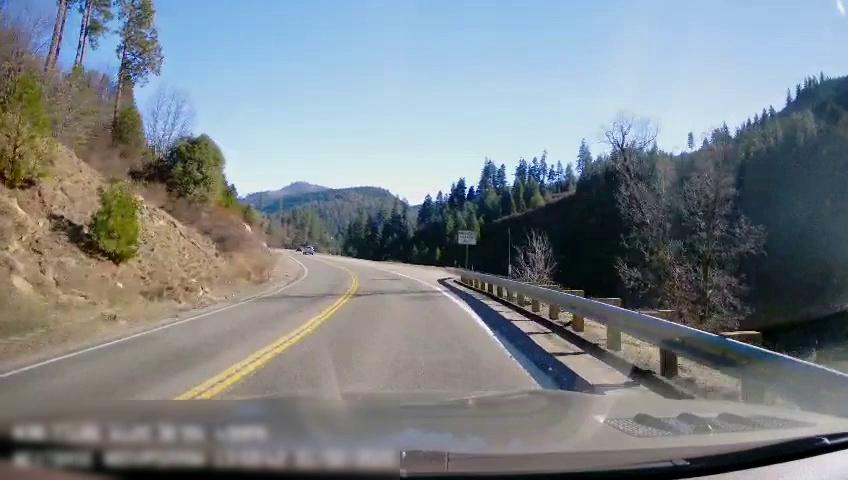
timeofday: Day
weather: Sunny
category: Drivable Space
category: Drivable Space
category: Vehicles | Truck
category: Lanes | Opposite Lane
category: Lanes | Current Lane
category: Lanes | Opposite Lane
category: Lanes | Current Lane
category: Traffic | Signs